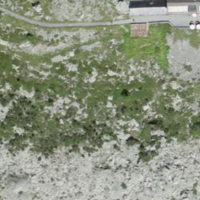
EUNIS habitat code: 25
Species observed at this site:
Dactylorhiza maculata